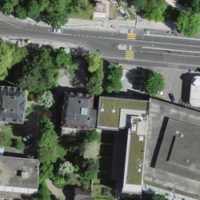
EUNIS habitat code: 54
Species observed at this site:
Chelidonium majus